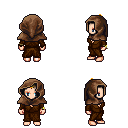
a pixel art fantasy rpg character, female body template, human, light skin, brown robe, metal pants, light blonde short mohawk hairstyle, cloth hood, bracelets, four views (front, back, left, right), 2x2 character sprite sheet, small pixel art, hard edges, no anti-aliasing